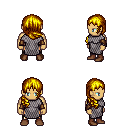
a pixel art fantasy rpg character, male body template, human, tanned skin, chain mail, gold greaves, blonde right-swept hairstyle, leather bracers, brown shoes, four views (front, back, left, right), 2x2 character sprite sheet, small pixel art, hard edges, no anti-aliasing